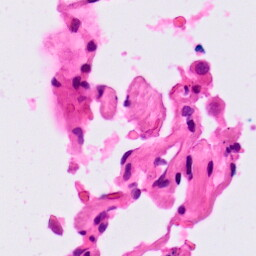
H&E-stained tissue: Lung